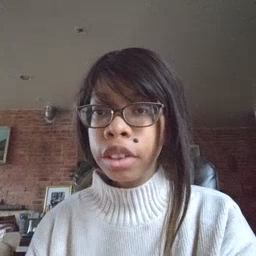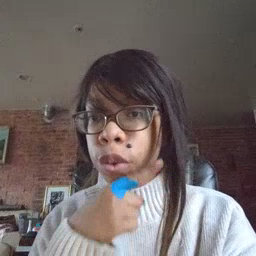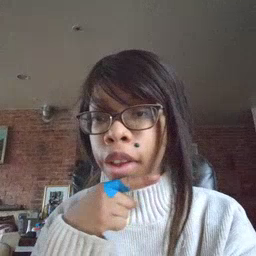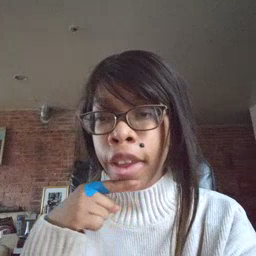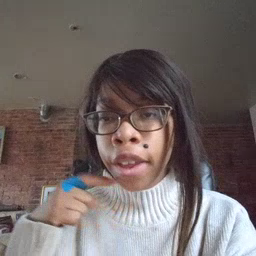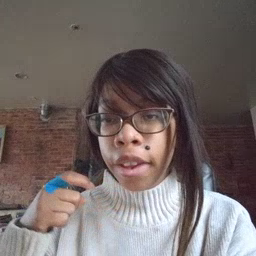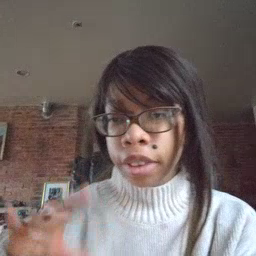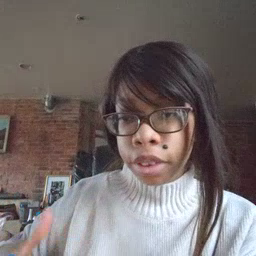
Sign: dryer